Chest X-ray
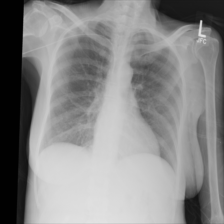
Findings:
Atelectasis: negative
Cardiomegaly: negative
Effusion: negative
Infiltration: negative
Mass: negative
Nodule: negative
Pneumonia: negative
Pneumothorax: negative
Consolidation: negative
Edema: negative
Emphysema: negative
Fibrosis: negative
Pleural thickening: negative
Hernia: negative